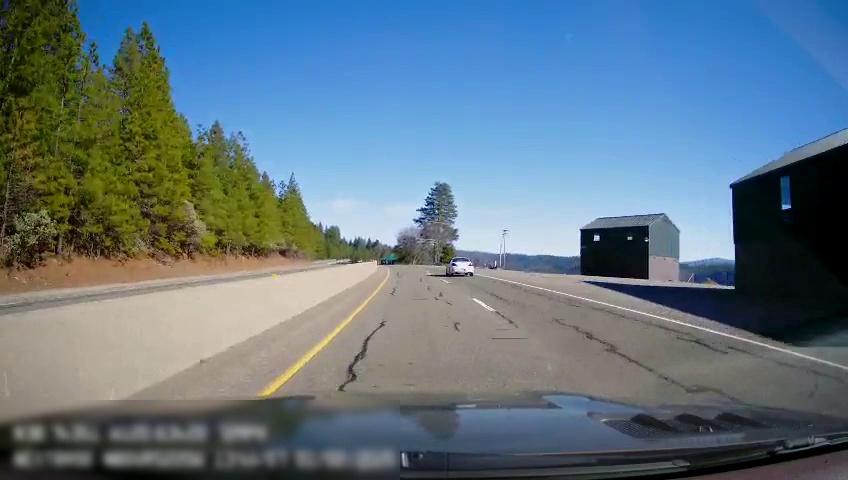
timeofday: Day
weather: Sunny
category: Drivable Space
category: Drivable Space
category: Vehicles | Car
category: Lanes | Current Lane
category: Lanes | Current Lane
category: Lanes | Alternate Lane
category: Lanes | Opposite Lane
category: Traffic | Signs